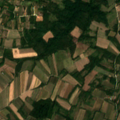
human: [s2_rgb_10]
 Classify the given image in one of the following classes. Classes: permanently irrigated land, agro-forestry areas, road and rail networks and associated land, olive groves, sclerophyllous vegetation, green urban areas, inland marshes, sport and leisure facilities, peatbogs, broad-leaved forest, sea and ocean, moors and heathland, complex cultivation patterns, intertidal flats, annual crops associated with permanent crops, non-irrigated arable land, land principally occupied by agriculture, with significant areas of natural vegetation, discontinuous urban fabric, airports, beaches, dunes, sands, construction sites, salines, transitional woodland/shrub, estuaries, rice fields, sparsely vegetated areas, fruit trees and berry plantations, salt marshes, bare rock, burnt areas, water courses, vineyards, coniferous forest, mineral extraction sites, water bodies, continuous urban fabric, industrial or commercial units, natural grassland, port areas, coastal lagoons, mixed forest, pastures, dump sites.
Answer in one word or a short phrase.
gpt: vineyards, complex cultivation patterns, land principally occupied by agriculture, with significant areas of natural vegetation, broad-leaved forest